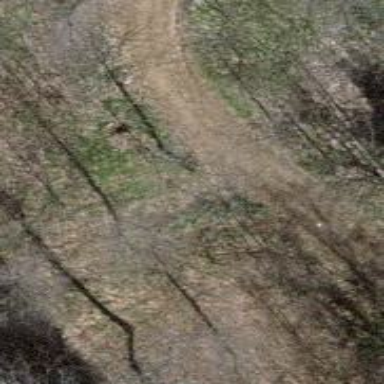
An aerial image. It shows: Unpaved track with tracktype grade4.